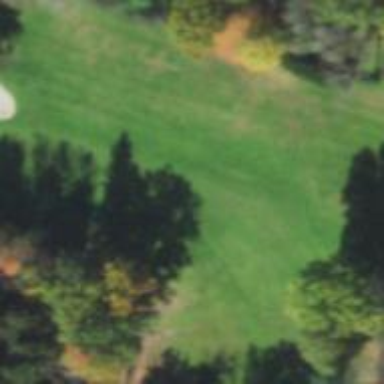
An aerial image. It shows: Golf hole.